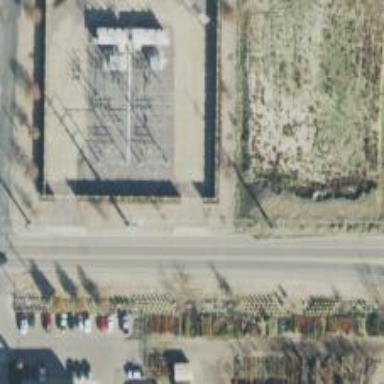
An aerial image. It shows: Substation behind wall.